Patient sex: F
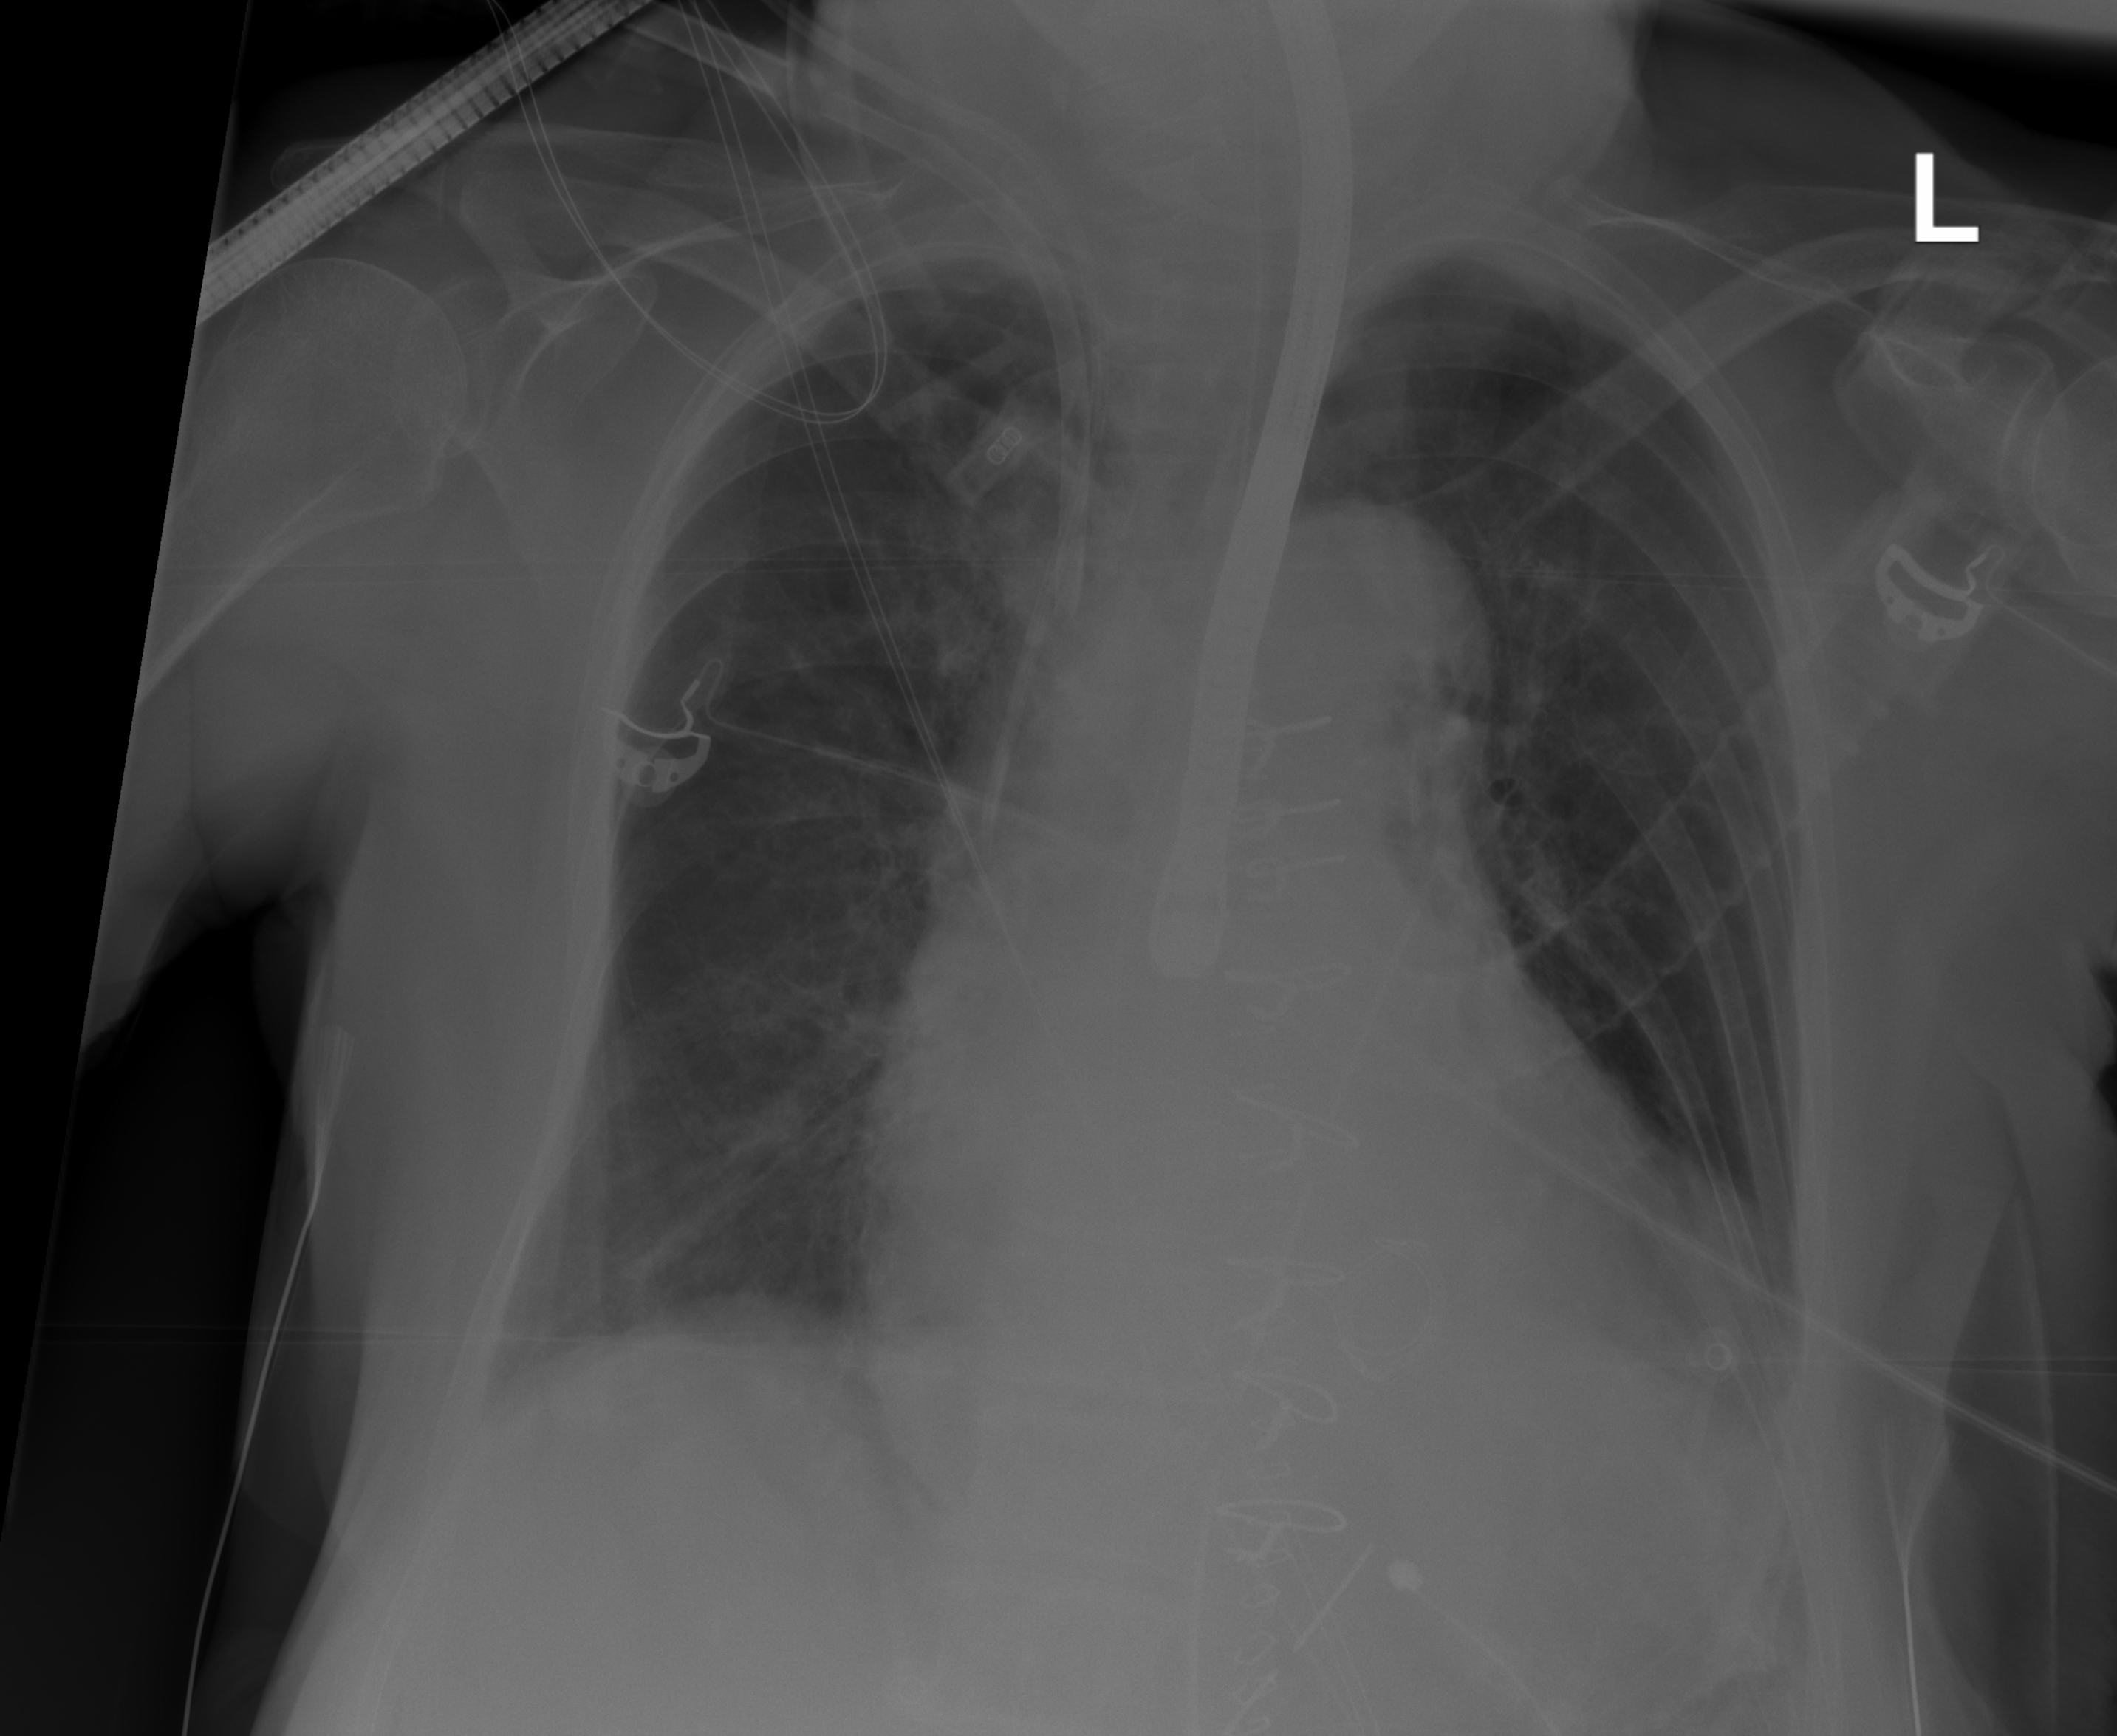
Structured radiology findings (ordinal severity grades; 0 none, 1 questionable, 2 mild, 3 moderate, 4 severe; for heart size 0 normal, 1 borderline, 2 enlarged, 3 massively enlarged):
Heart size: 2
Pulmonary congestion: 0
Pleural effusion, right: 0
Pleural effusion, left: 2
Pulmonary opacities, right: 0
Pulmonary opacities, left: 0
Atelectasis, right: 2
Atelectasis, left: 2